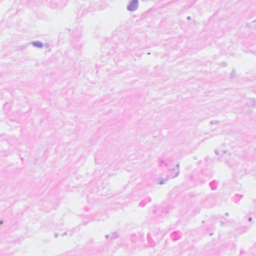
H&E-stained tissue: Breast